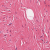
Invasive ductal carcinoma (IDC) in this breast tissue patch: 0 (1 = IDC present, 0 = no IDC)